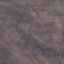
Land use / land cover: HerbaceousVegetation